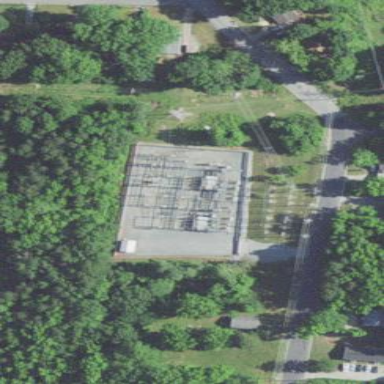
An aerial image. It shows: Distribution level power substation surrounded by fence.